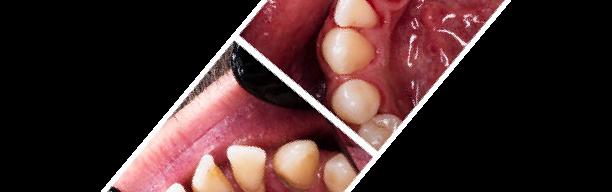
Condition: Gingivitis